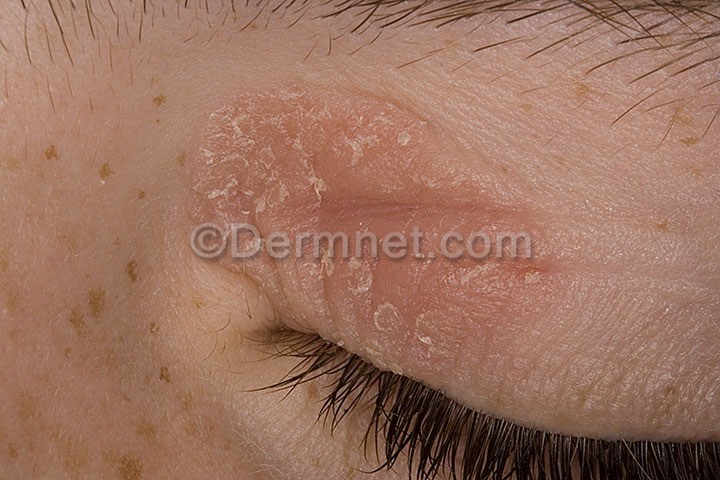
Disease: Eczema Photos